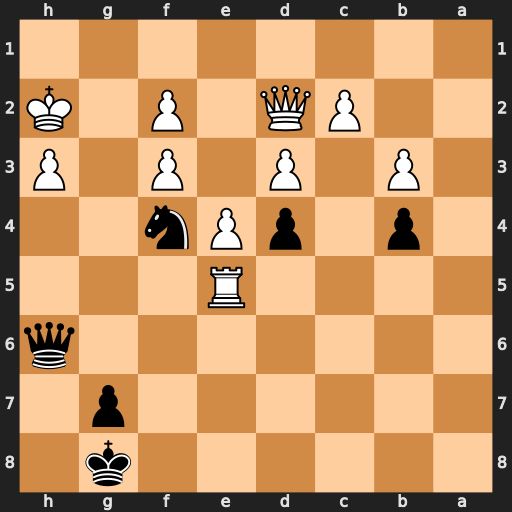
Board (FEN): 6k1/6p1/7q/4R3/1p1pPn2/1P1P1P1P/2PQ1P1K/8
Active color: b
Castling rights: -
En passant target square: -
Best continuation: Qxh3+ Kg1 Qg2#